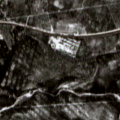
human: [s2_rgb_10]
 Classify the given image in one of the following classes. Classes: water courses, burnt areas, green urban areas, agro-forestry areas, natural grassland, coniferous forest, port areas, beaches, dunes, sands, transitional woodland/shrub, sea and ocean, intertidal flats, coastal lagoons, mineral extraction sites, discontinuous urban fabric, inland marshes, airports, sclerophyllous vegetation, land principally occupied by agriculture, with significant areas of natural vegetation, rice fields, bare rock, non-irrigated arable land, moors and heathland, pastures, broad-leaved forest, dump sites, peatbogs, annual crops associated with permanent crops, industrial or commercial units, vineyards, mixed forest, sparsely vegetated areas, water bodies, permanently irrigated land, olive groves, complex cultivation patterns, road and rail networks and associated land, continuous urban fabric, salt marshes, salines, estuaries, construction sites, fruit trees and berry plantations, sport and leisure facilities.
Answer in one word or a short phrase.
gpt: coniferous forest, mixed forest, transitional woodland/shrub